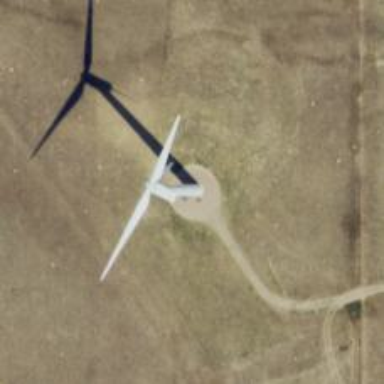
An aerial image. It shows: Wind turbine power generator.